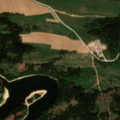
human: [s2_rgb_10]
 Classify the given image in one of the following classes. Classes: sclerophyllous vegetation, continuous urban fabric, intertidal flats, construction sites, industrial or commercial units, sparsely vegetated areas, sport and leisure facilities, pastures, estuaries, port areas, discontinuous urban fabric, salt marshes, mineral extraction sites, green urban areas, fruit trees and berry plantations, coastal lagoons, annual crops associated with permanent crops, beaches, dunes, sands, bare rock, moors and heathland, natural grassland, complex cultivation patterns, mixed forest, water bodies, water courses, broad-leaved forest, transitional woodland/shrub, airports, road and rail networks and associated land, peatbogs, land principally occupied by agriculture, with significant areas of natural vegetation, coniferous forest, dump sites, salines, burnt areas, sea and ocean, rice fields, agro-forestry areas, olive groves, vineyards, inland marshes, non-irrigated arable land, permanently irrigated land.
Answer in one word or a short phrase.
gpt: non-irrigated arable land, pastures, coniferous forest, water courses